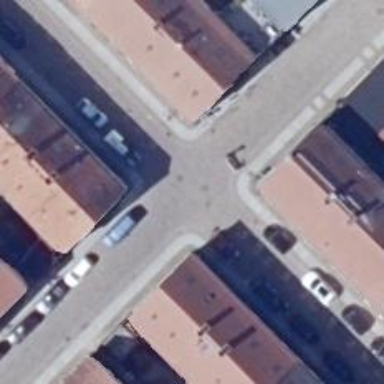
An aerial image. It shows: Living street.